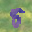
Label: 5